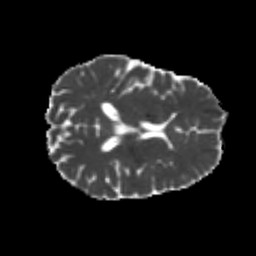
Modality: MD
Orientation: axial
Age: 21
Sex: male
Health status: healthy
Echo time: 0.074 s